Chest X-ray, AP view. Patient: 26 years old, sex F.
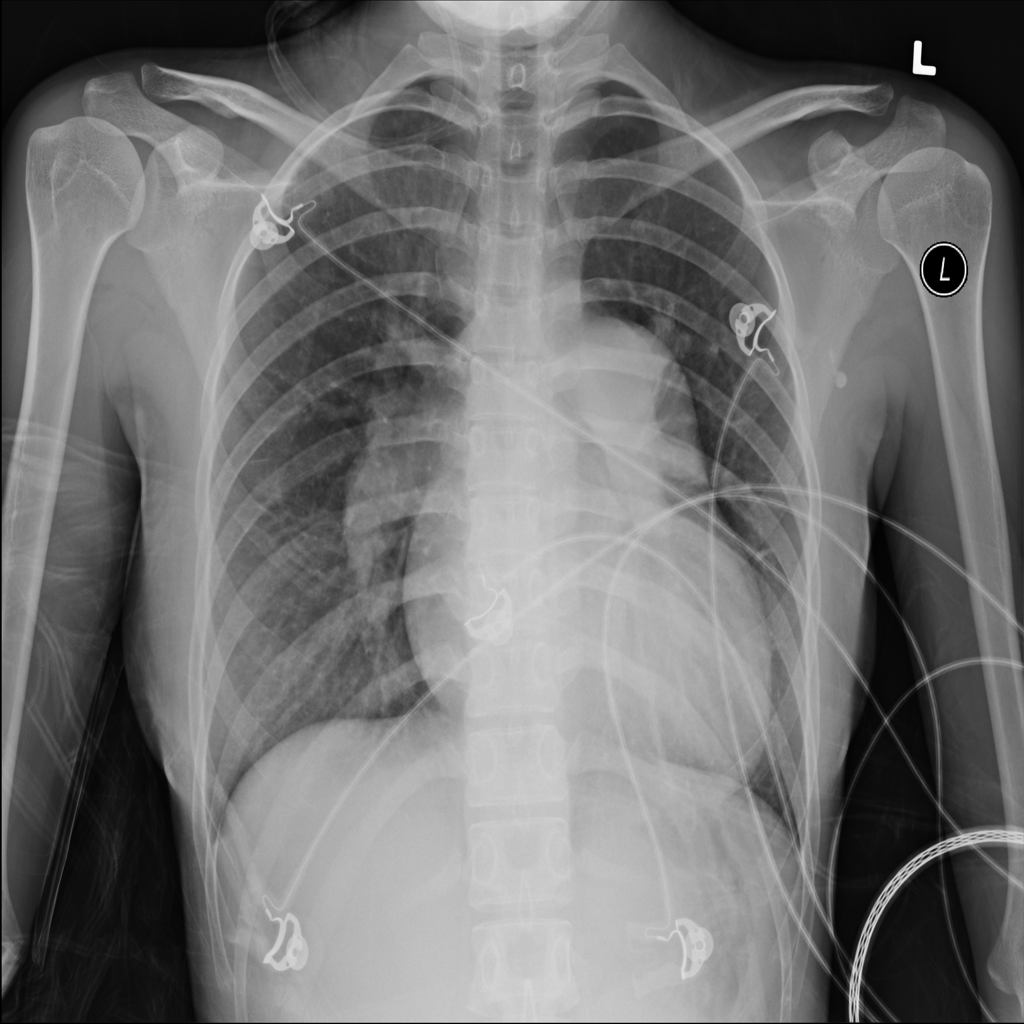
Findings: Cardiomegaly